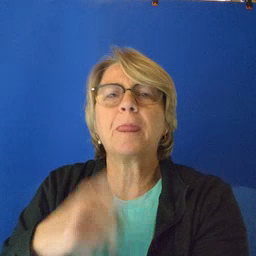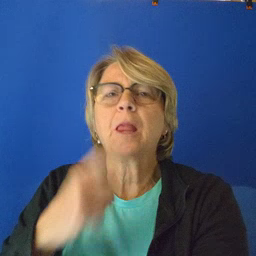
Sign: nap